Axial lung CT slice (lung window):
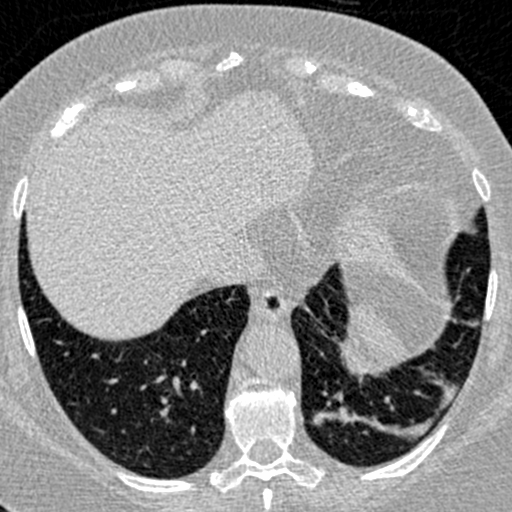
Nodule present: no